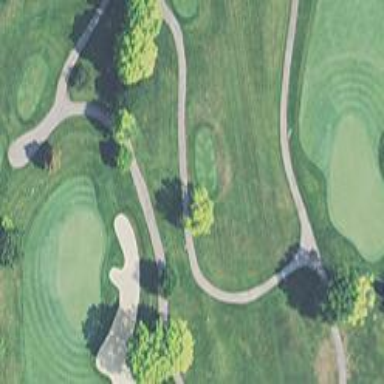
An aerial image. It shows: Path for golf carts.